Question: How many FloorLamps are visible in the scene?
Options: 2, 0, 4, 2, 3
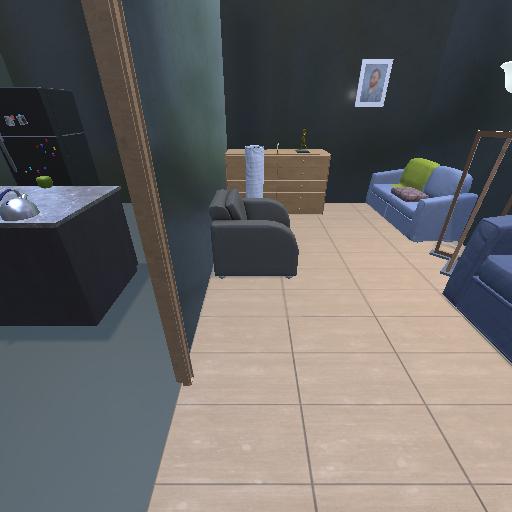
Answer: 2